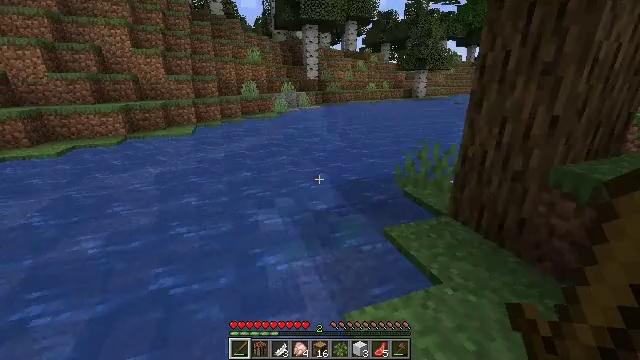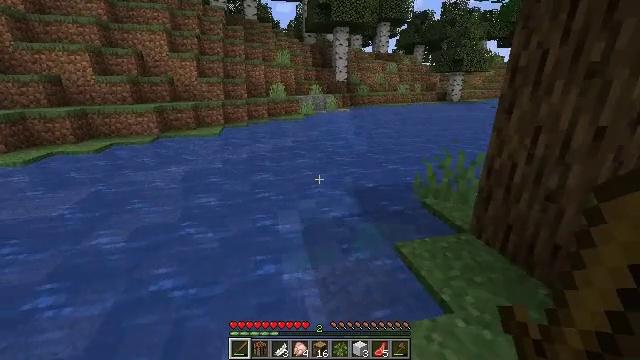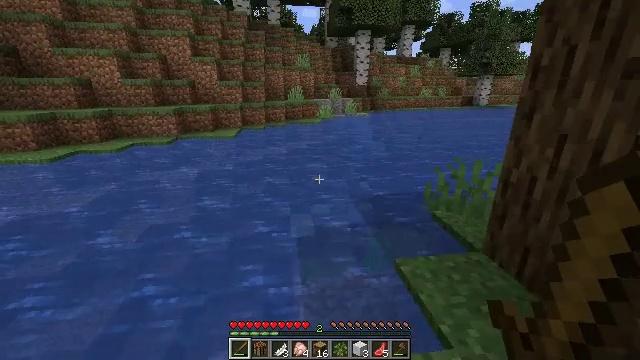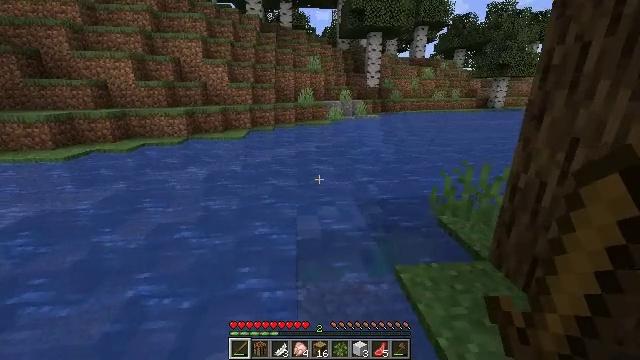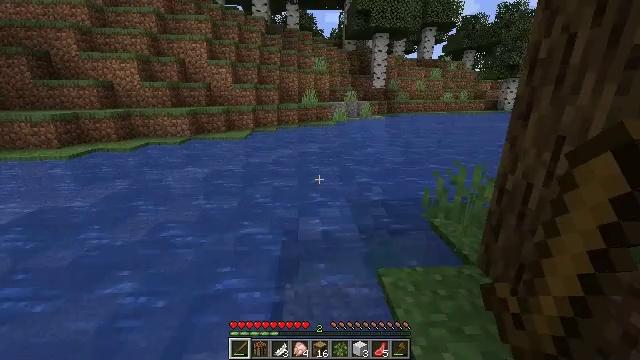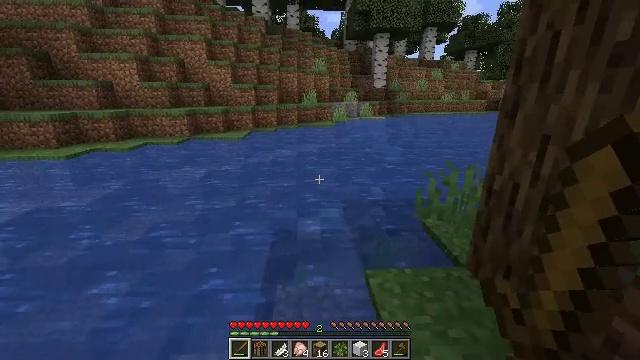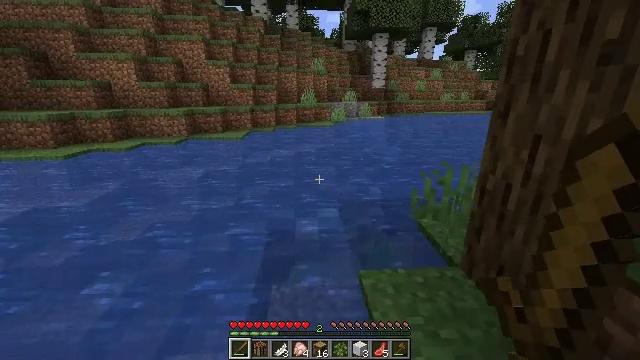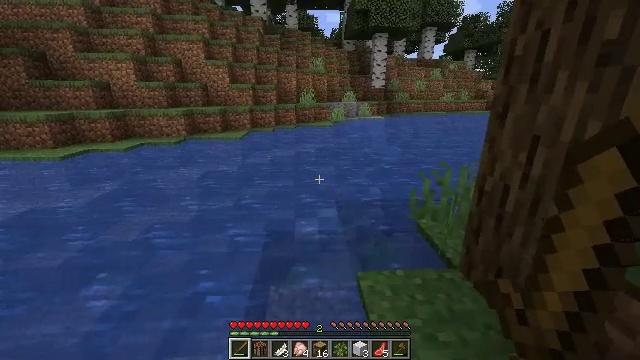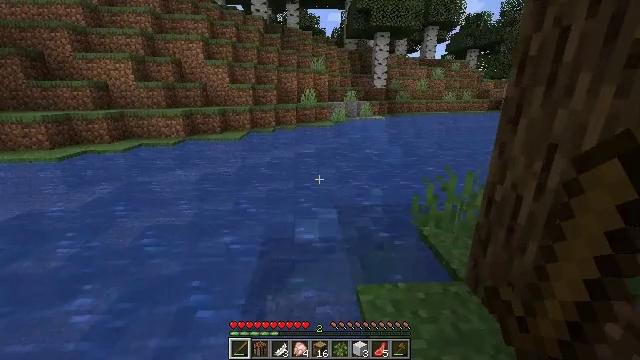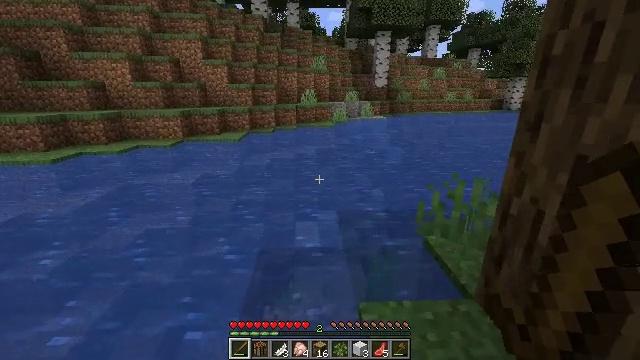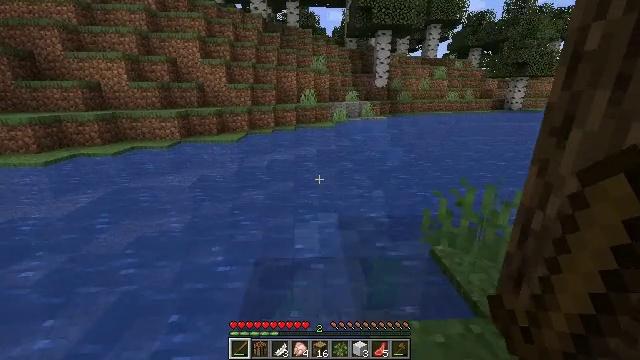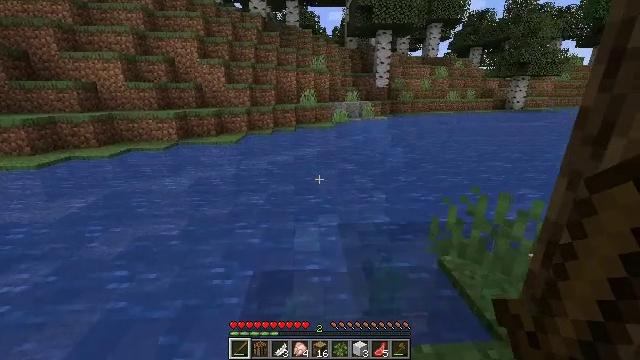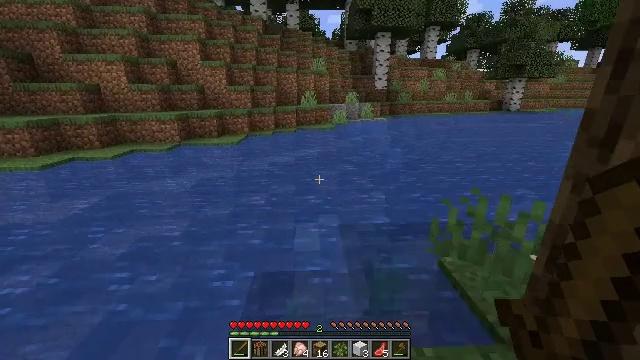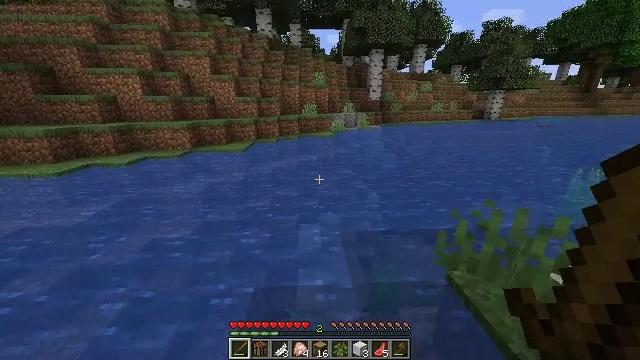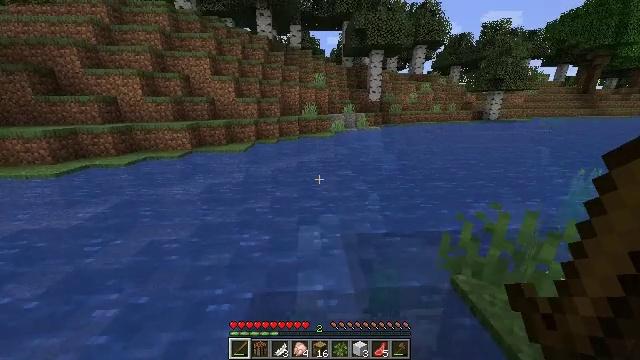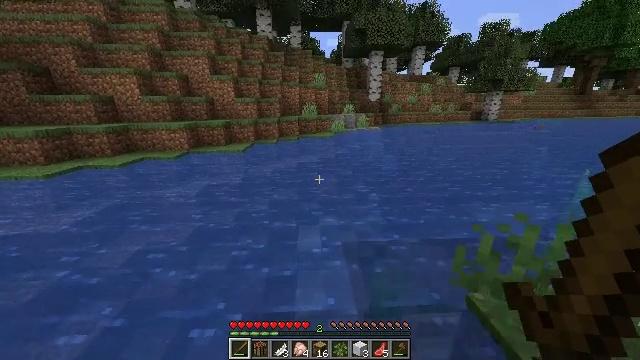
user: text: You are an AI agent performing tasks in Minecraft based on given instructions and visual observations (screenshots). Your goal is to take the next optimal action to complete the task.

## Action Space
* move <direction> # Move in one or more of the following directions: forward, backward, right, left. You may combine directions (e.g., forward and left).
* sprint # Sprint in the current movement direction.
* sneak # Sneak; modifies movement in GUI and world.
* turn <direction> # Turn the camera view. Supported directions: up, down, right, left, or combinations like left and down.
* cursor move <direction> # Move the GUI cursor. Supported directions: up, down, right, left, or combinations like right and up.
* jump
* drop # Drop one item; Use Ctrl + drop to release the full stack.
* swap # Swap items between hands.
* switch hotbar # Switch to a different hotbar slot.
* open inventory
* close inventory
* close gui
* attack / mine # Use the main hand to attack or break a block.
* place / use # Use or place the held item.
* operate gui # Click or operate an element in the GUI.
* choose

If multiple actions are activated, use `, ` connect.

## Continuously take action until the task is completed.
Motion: motion action
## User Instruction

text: Hunt a salmon.
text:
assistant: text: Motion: move forward and move right, turn left
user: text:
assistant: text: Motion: move forward and move right, turn left
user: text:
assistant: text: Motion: move right, turn left
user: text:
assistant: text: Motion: move right, turn left
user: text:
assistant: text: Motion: no_op
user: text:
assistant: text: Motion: no_op
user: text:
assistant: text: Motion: move forward
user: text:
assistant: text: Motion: move forward
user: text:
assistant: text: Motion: move forward
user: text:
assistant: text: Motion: no_op
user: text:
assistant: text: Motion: move forward
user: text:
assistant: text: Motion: move forward
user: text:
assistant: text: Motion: move forward
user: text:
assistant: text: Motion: move forward
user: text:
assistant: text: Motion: move forward
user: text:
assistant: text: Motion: move forward, jump
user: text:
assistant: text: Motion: move forward, jump
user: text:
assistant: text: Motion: move forward, jump
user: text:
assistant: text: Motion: move forward, jump
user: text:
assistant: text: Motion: move forward, jump
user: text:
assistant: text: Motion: move forward, jump
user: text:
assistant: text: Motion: move forward, jump
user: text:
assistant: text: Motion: move forward, jump
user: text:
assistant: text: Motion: move forward, jump
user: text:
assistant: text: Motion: move forward
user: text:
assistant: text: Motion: move forward
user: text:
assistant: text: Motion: move forward
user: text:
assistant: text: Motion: move forward
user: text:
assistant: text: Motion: move forward
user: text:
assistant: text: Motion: move forward